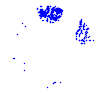
Particle: proton